Interaction volume radius: 5 \u00c5
Interaction volume height: 35 \u00c5
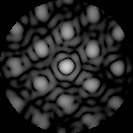
Disorder parameter: 0.2747